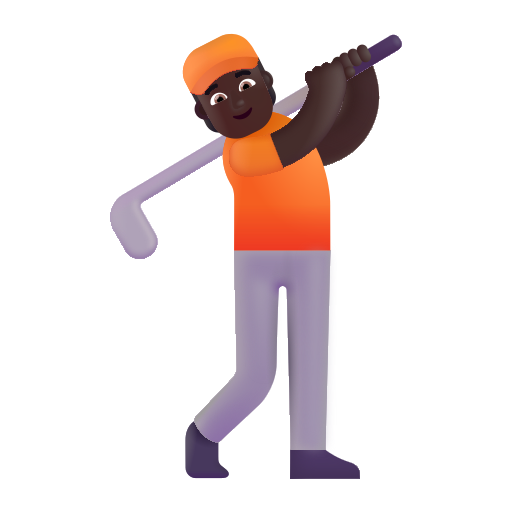
person golfing color dark